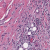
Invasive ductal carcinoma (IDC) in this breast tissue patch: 0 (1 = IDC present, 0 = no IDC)